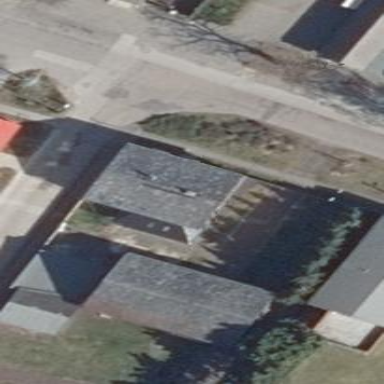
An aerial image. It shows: Residential building.